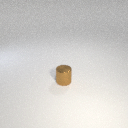
small brown metal cylinder